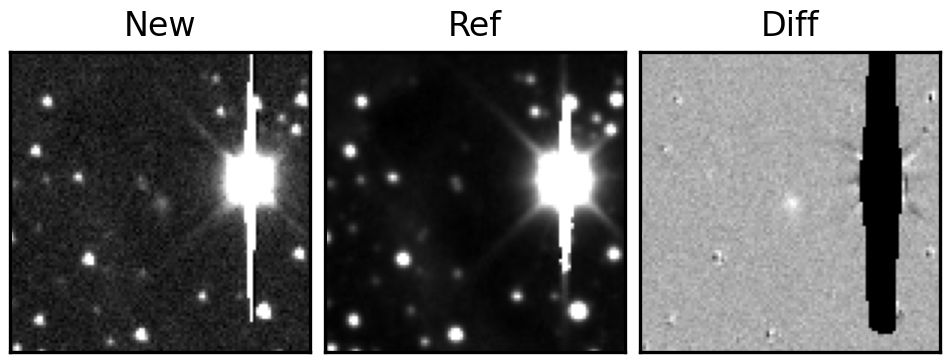
Label: real